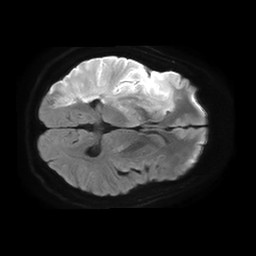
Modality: TRACE
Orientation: axial
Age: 59
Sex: male
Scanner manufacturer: philips
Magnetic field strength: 1.5 T
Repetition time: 4.6 s
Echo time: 0.08631 s